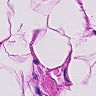
Metastatic tissue present: no